Aerial crown-view tile of a tropical tree (Barro Colorado Island, Panama), acquired 20240813:
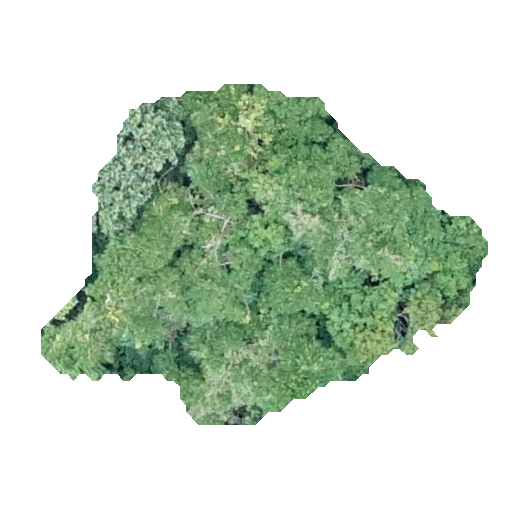
Species: Hura crepitans
GBIF accepted scientific name: Hura crepitans
Crown area: 147.266 m²